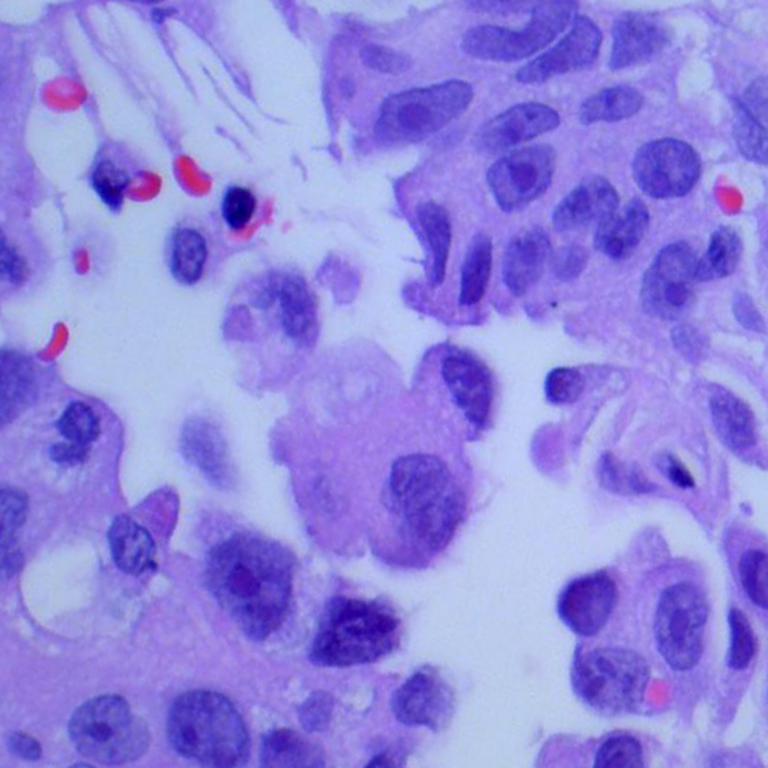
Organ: lung
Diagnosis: adenocarcinomas